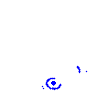
Particle: electron